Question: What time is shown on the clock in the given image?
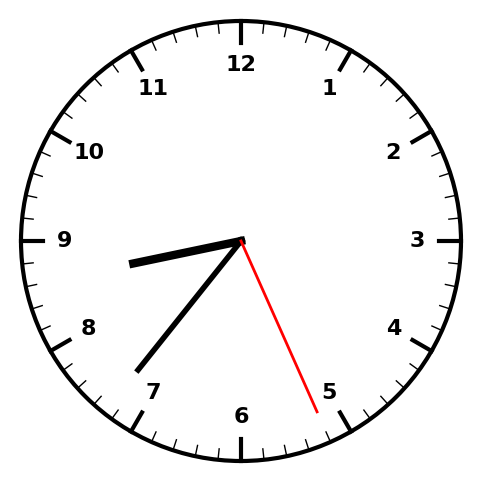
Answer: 08:36:26